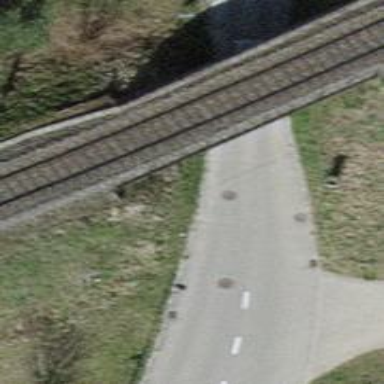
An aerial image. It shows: Unclassified road with asphalt surface.